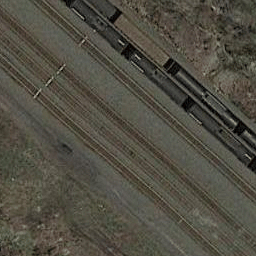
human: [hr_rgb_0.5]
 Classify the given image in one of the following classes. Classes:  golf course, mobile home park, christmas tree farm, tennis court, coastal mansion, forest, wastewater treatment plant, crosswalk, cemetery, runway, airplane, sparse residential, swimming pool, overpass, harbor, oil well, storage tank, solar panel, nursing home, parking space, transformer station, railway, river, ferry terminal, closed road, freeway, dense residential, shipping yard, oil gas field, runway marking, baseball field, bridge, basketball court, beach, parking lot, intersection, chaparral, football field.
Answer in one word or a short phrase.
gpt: railway